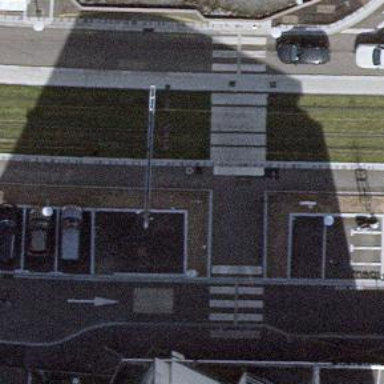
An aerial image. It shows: Tram crossing on the railway.